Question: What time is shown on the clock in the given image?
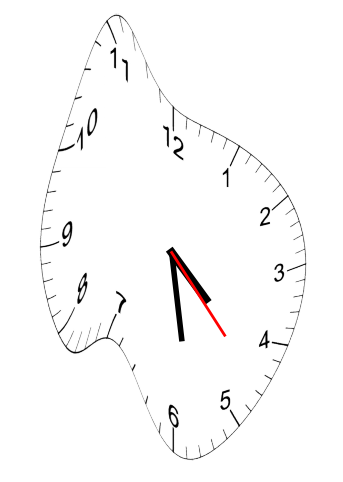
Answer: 04:28:23